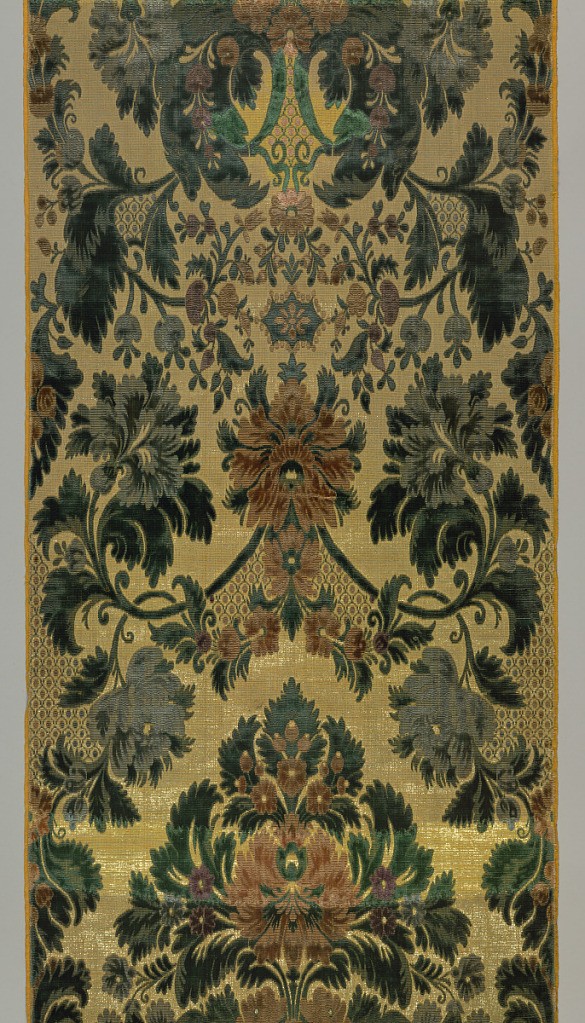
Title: Textile
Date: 18th century
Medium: silk, linen, metallic thread Technique: cut and uncut supplementary warp pile (velvet) on metallic ground
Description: Large massive single symmetrical repeat of a bouquet rising from a large inverted heart-shape made from flowering branches and arabesques with some dotted scale filling. In pinks, blue, greens, mauve on a ground originally bright yellow but now faded to tan in most areas.